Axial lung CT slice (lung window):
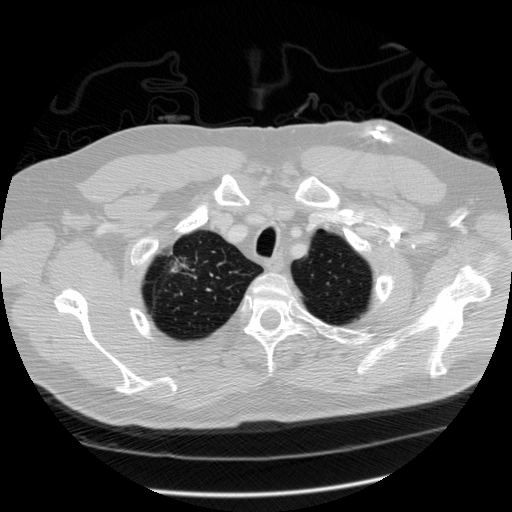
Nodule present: yes
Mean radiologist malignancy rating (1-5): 5